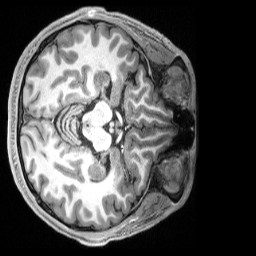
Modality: T1w
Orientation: axial
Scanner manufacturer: siemens
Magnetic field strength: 3 T
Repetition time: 2.5 s
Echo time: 0.00231 s